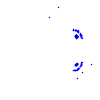
Particle: pion